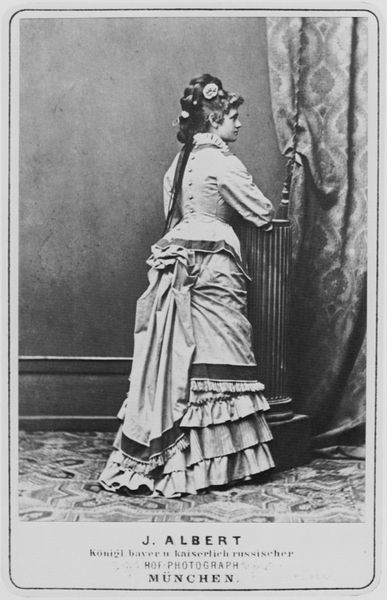
Titel: Der letzte Schrei, der "cul de Paris"
Künstler: Joseph Albert
Standort: München
Institution: Stadtmuseum, Graphische Sammlung
Schlagwörter: dunkel, hand, kopf, schatten, weiß, mädchen, blume, blumen, frau, frisur, grau, haar, hell, holz, hut, kleid, licht, profil, raum, rücken, schmuck, schwarz, säule, zimmer, blick, dame, rose, mode, muster, ornament, rock, schleife, teppich, jacke, wand, arm, arme, barock, bluse, falten, gesicht, kleidung, kragen, sockel, hände, innenraum, portrait, porträt, vorhang, boden, haare, stoff, stoffe, kind, saum, haarpracht, locke, rokoko, seide, schärpe, schleppe, rückenansicht, schrift, leiste, russland, mauer, könig, falte, gardine, zopf, ornamente, atelier, robe, deutsch, hochsteckfrisur, plinthe, podest, rüschen, schoß, knöpfe, jackett, foto, fotografie, photographie, name, wände, fussboden, unterrock, münchen, hinten, jugend, schwarz weiß, buchstabe, buchstaben, beschriftung, scherpe, schuh, brokat, damast, photo, rückansicht, biedermeier, karte, mauern, korsett, steckfrisur, volant, basis, postkarte, teppisch, fotographie, kopfschmuck, korsage, studio, jugendlich, blazer, turnüre, brockat, säulenstumpf, perserteppich, corsage, kannelur, halbsäule, fotorafie, albert, schatteb, j. albert, visitenkarte, valon, vorhangsnurr, hoffotograf, studioaufnahme, falteb, sáule, foto schwarz, volanen